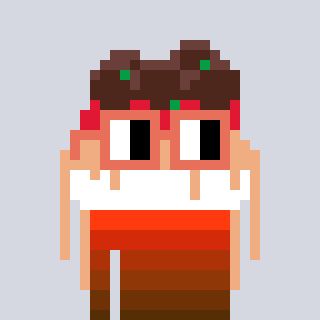
a pixel art character with square orange glasses, a spaghetti-shaped head and a orange-colored body on a cool background